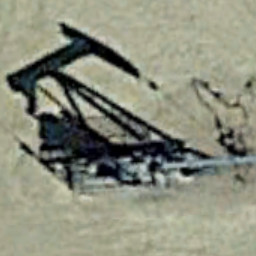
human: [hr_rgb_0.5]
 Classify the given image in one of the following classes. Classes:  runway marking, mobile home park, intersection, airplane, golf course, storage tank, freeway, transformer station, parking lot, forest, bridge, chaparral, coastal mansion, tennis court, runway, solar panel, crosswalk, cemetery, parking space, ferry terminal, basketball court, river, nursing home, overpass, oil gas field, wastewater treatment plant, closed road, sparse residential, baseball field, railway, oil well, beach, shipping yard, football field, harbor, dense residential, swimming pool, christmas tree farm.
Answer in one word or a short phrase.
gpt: oil well